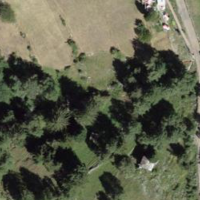
EUNIS habitat code: 26
Species observed at this site:
Achillea millefolium
Sorbus aucuparia
Salvia pratensis